Question: For my company, I have an Office 365 E3 subscription (not trial).
My office 365 account is also global admin.
Now I would like to use Office 365 API. According to the getting started tutorial I was told to associate Azure with Office 365.
So I when go to Office 365 Admin panel then click to Azure AD. I end up with Azure Sign up screen however the screen is empty. What am I missing?

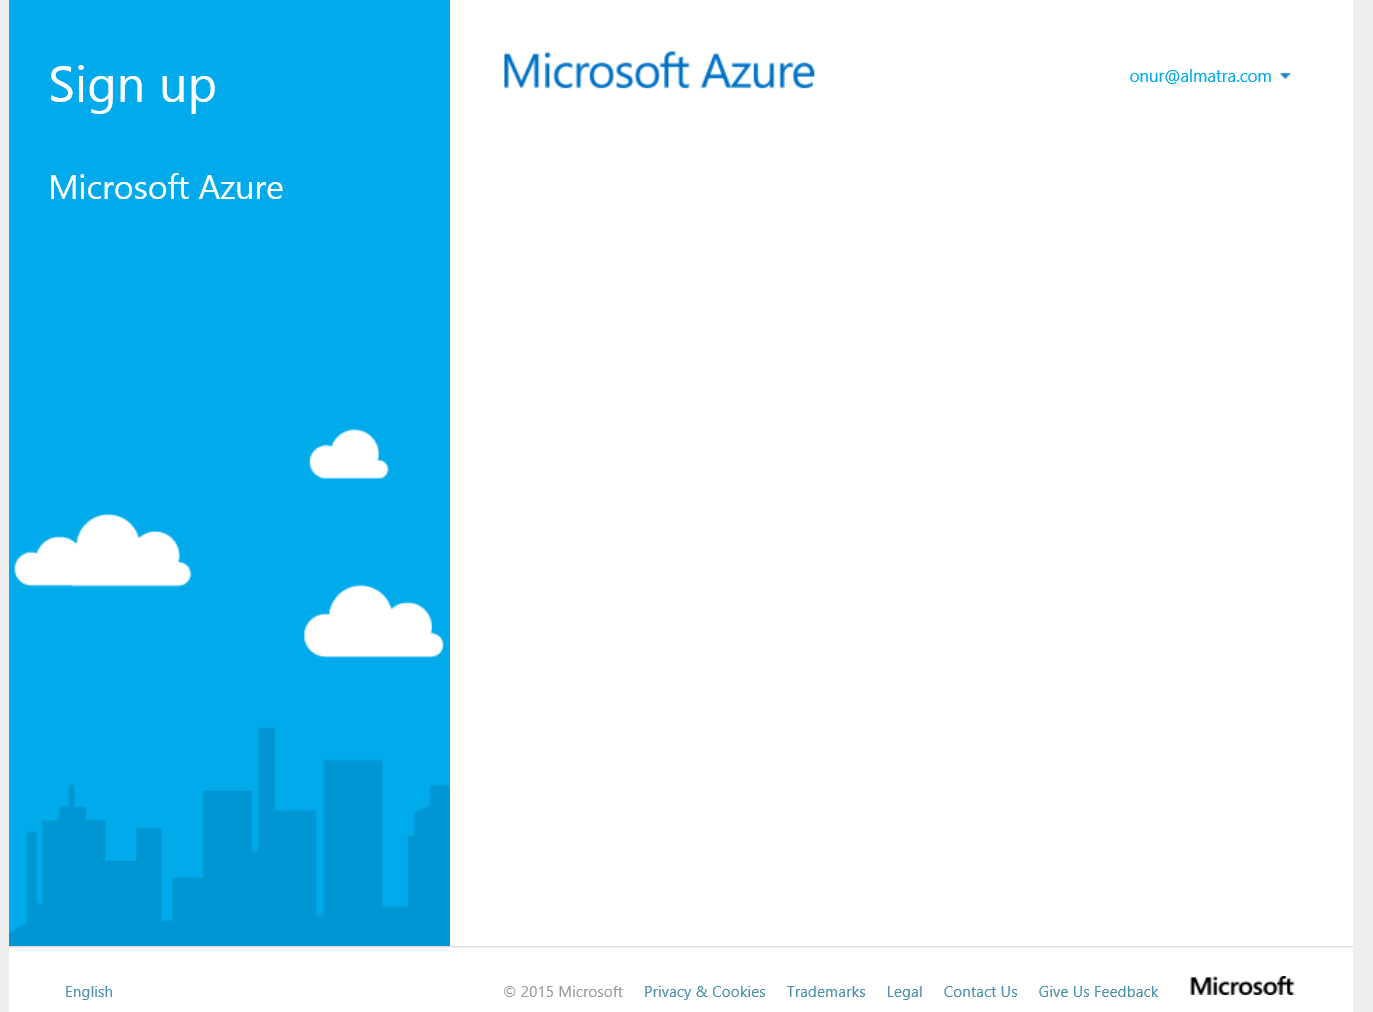
Answer: The problem appears to be my browser is blocking third party cookies . When I turned that option, it worked.